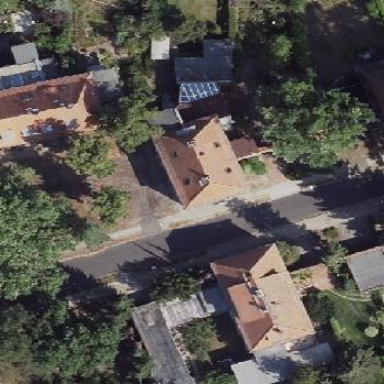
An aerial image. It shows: Hipped roof on apartment building.